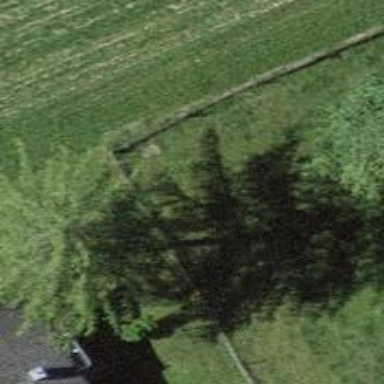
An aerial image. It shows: Single tag "natural: tree."